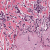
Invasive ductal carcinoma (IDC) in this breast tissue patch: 0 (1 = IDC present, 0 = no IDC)